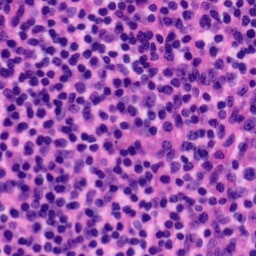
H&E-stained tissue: Tonsil